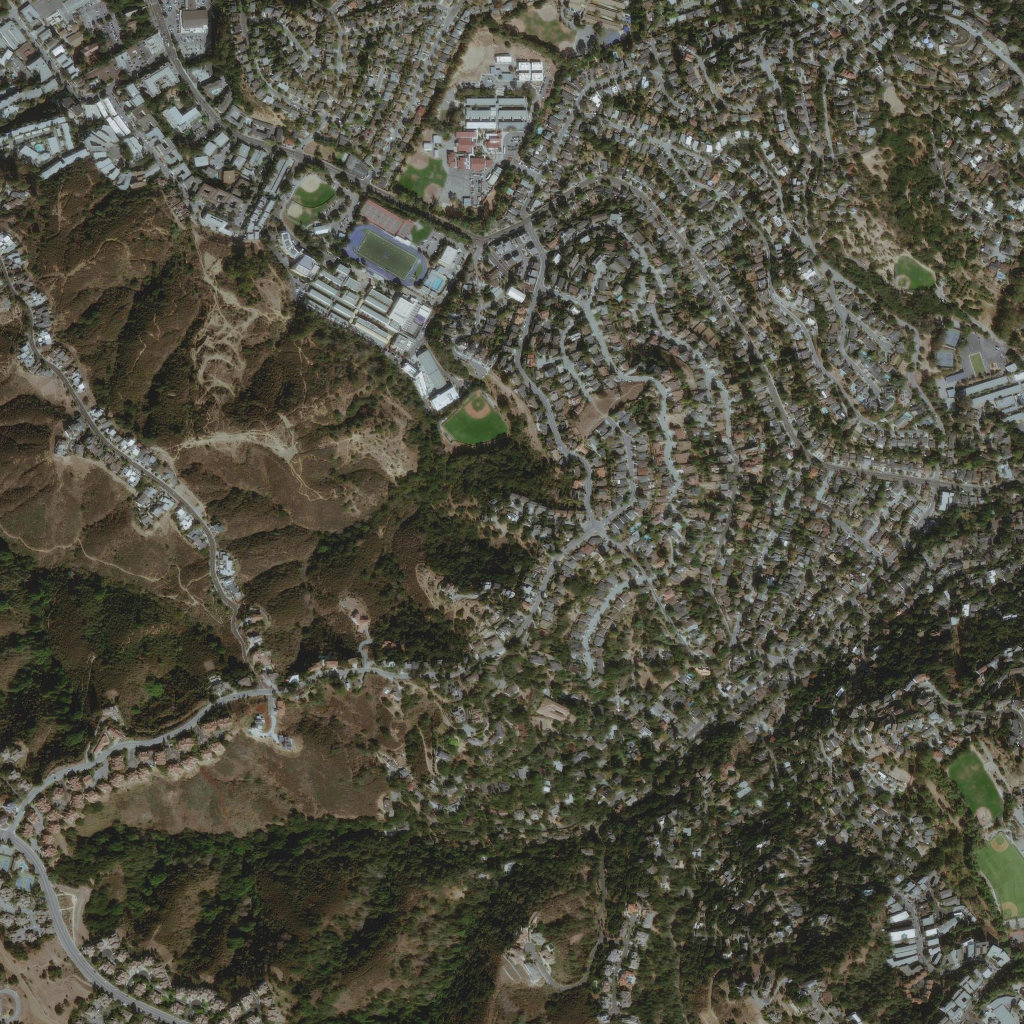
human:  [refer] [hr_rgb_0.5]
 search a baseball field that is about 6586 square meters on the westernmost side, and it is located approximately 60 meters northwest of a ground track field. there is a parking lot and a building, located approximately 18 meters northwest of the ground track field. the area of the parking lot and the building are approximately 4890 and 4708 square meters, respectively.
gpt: <box>[[27, 16, 33, 23, 0]]</box>